Field crop: maize
Growth stage: 2
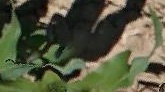
Species: maize